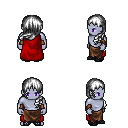
a pixel art fantasy rpg character, male body template, dark elf, purple skin, red cape, robe skirt, white left-swept hairstyle, leather bracers, ghillies, four views (front, back, left, right), 2x2 character sprite sheet, small pixel art, hard edges, no anti-aliasing